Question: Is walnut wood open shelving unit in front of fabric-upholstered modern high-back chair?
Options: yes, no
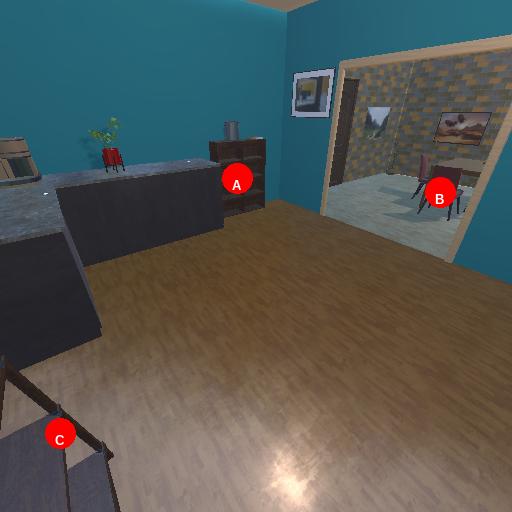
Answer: yes